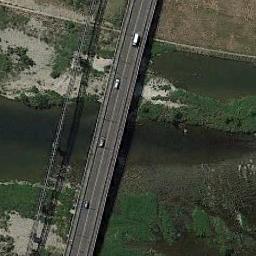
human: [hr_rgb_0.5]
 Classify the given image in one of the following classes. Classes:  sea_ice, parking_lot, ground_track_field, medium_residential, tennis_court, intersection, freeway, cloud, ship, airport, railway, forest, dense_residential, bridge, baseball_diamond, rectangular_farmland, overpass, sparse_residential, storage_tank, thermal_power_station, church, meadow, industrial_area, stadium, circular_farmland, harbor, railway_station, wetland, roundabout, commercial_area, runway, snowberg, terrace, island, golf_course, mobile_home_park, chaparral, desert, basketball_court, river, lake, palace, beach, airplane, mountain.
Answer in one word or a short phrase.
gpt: bridge